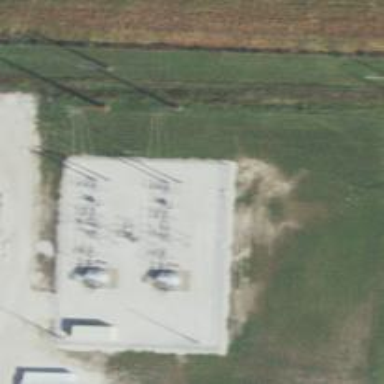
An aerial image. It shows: H-frame power tower with distinctive design.